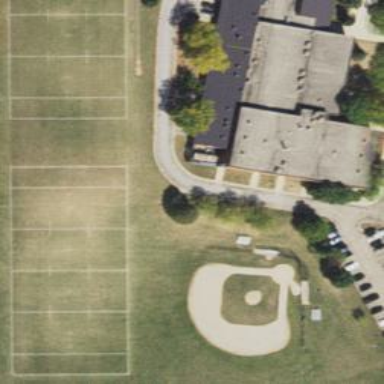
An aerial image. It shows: Bleachers on leisure land.